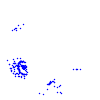
Particle: kaon